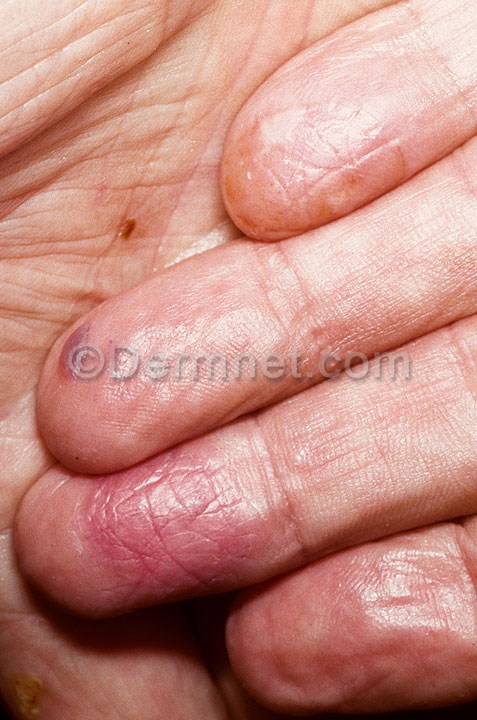
Disease: Eczema Photos